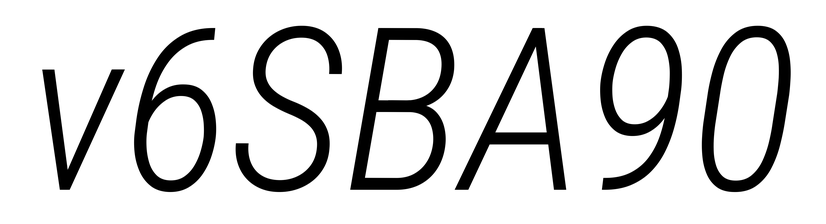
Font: Roboto-Italic_Condensed_Light_Italic